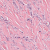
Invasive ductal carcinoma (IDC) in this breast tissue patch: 1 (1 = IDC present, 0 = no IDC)